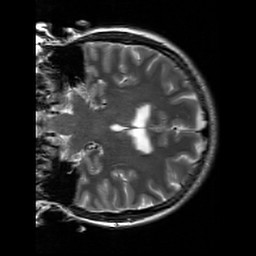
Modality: T2w
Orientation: coronal
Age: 25
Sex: female
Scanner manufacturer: siemens
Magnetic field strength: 3 T
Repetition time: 7 s
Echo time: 0.09 s